Interaction volume radius: 5 \u00c5
Interaction volume height: 10 \u00c5
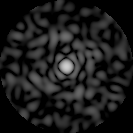
Disorder parameter: 0.8247